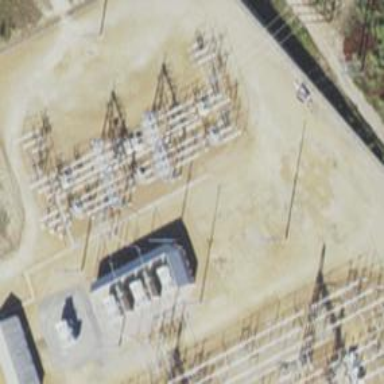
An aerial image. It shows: Switch for power supply.